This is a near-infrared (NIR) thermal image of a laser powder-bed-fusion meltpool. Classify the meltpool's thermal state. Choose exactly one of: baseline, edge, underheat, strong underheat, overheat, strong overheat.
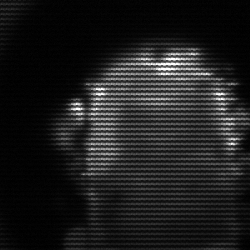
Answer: baseline